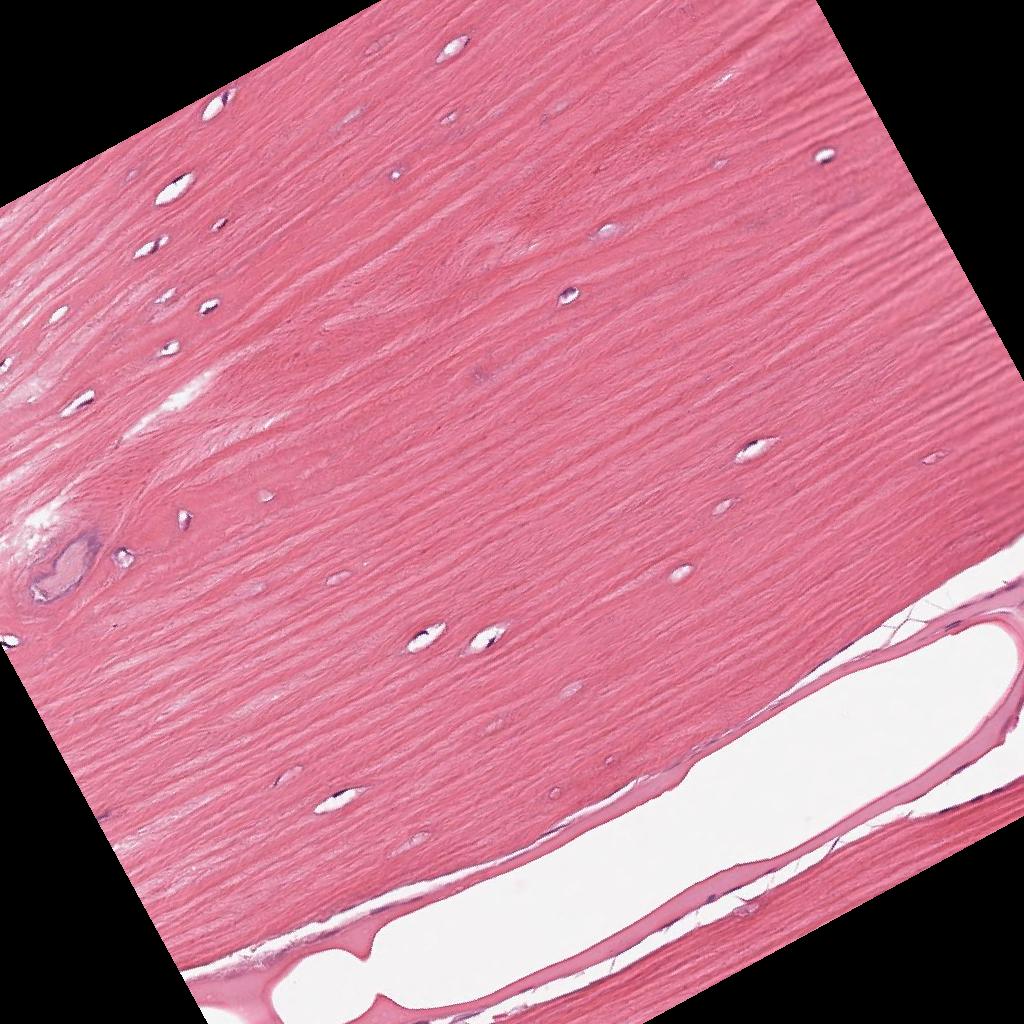
Label: Non-Tumor